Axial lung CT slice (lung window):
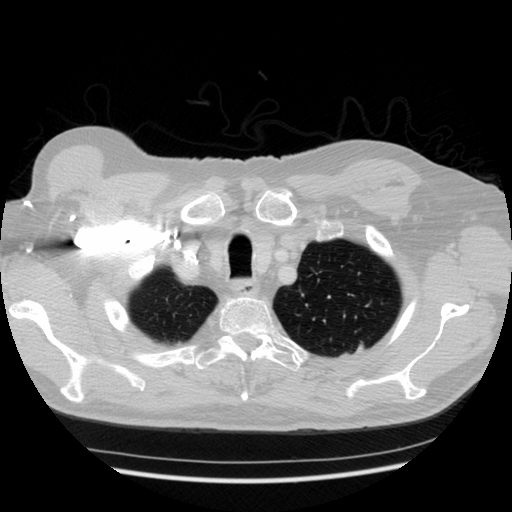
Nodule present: no